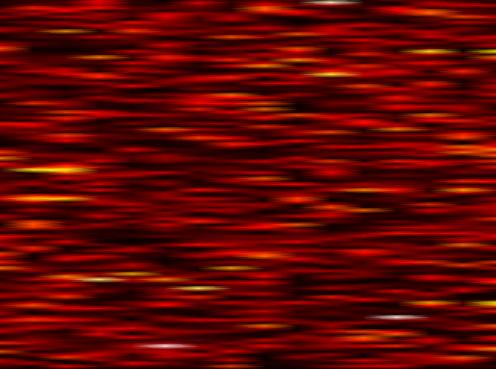
Label: FBMC